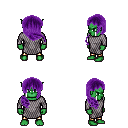
a pixel art fantasy rpg character, male body template, orc, green skin, chain mail, gold greaves, purple right-swept hairstyle, four views (front, back, left, right), 2x2 character sprite sheet, small pixel art, hard edges, no anti-aliasing